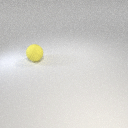
large yellow rubber sphere